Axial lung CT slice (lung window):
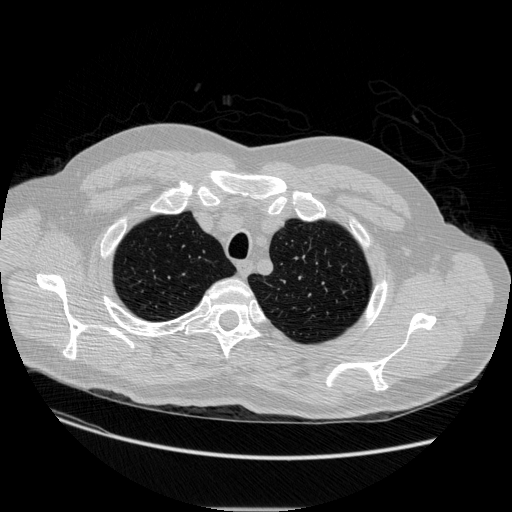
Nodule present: no